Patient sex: M
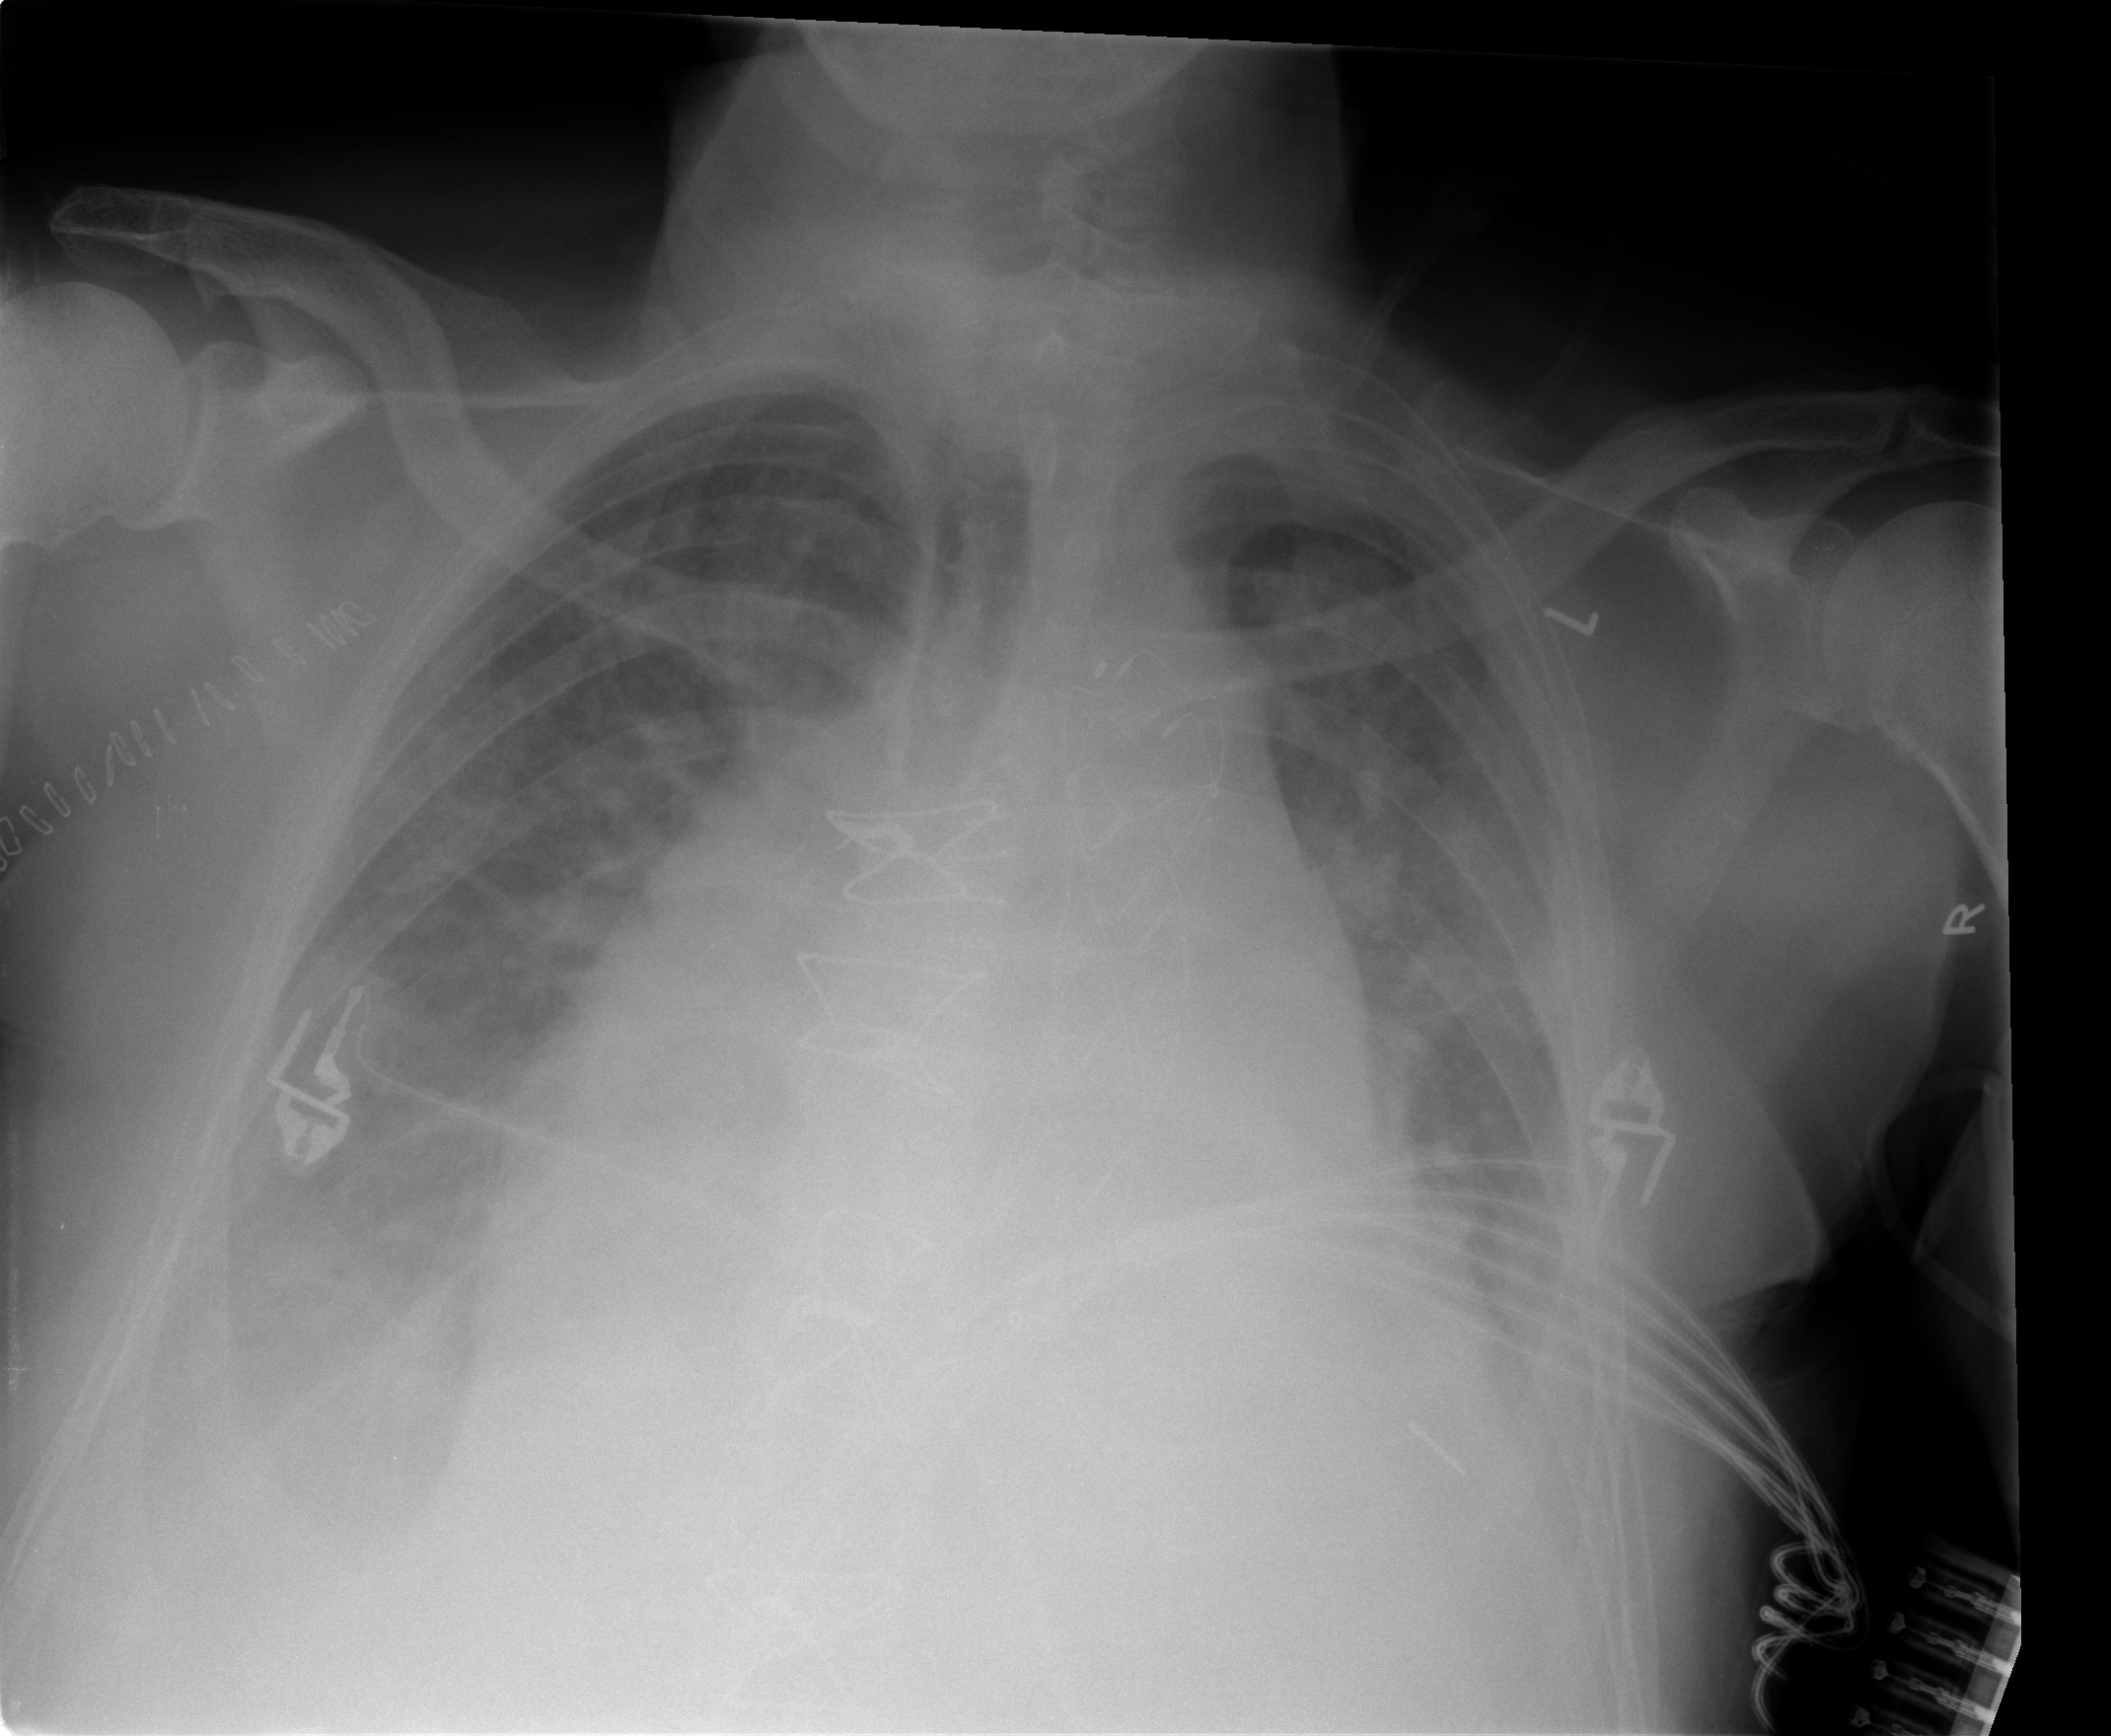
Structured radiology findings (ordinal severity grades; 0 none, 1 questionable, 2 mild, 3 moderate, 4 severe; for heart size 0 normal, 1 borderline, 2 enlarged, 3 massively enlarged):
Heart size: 3
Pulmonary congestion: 2
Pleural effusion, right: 2
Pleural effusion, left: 1
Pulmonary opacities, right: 0
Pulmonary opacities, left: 0
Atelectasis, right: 2
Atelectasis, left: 1